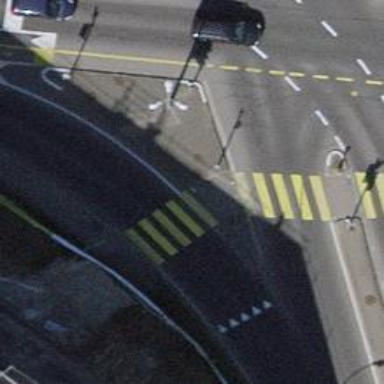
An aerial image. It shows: Crossing with traffic signals.